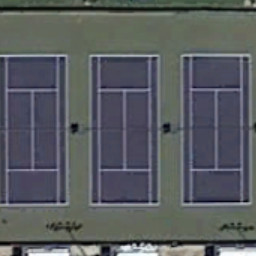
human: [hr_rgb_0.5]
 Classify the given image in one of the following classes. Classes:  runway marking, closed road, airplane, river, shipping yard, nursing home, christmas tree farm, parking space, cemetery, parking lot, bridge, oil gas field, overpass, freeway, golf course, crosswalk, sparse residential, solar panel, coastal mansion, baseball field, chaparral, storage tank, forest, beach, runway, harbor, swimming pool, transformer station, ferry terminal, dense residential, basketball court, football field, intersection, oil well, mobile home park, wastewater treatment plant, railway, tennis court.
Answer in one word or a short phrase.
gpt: tennis court